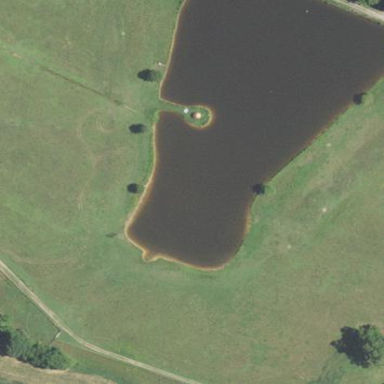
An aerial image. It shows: Serene pond surrounded by nature.